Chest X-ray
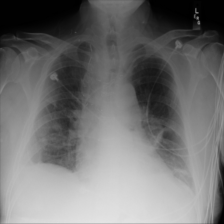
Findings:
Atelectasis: positive
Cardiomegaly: negative
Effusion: negative
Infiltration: negative
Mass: negative
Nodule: negative
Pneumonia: negative
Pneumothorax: negative
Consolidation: negative
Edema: negative
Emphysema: negative
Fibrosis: positive
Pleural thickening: negative
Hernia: negative